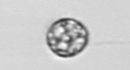
Label: coccolithophorid